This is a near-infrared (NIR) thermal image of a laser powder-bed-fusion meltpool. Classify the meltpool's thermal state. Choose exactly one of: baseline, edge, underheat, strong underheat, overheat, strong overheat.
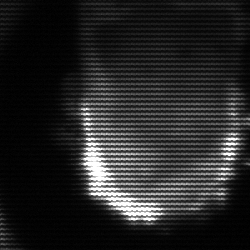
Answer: baseline